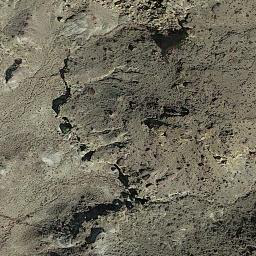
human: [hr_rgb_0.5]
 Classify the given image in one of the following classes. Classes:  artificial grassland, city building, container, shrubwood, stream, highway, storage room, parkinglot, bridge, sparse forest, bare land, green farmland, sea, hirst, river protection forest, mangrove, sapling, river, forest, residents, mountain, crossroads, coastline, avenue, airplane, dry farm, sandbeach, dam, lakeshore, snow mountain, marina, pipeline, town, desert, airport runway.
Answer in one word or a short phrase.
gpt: bare land